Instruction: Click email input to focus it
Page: traveler
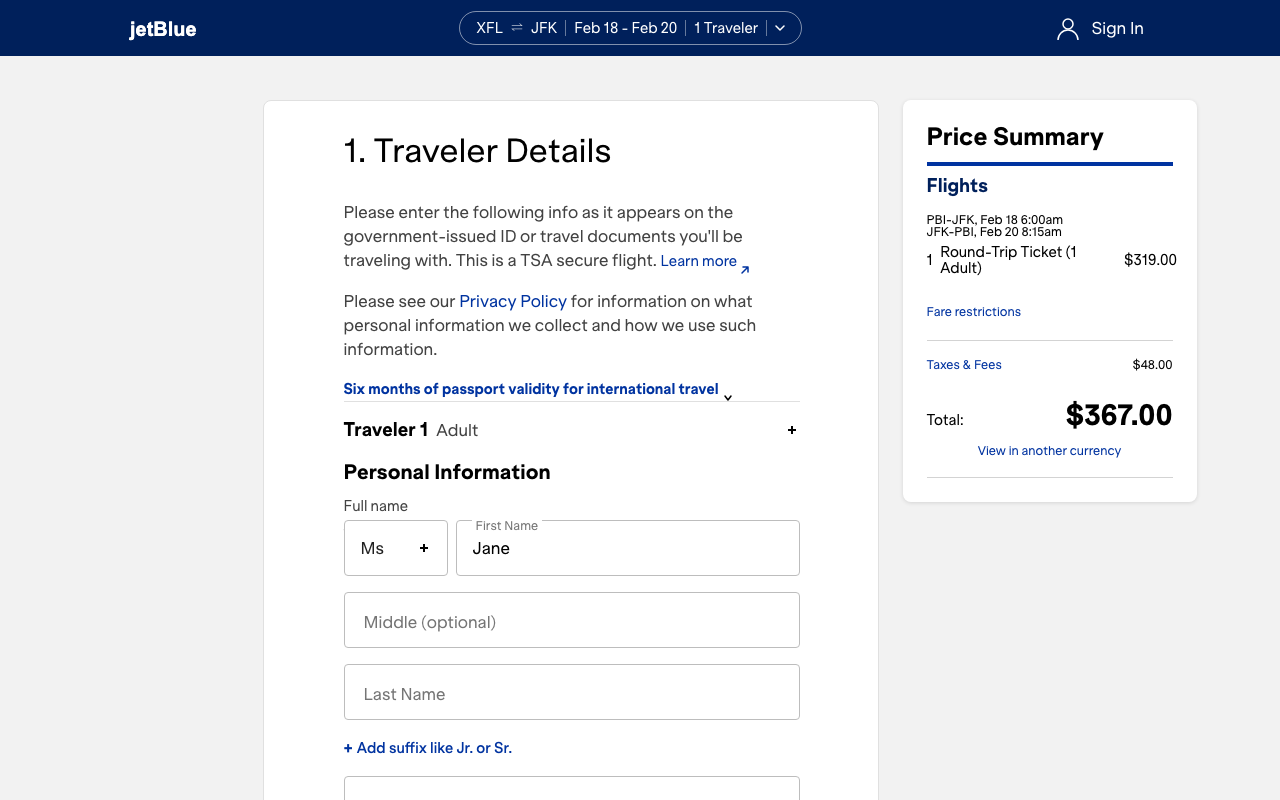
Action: click